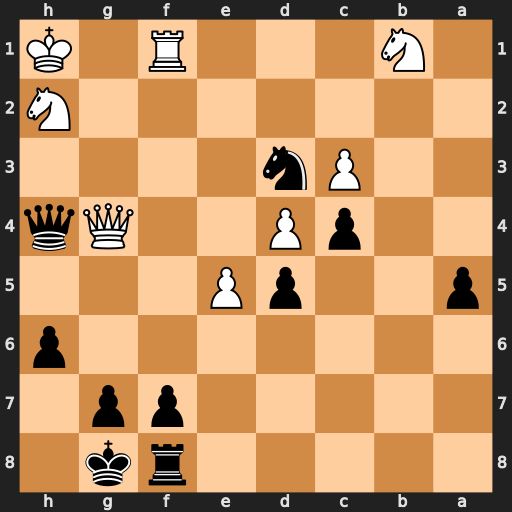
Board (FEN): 5rk1/5pp1/7p/p2pP3/2pP2Qq/2Pn4/7N/1N3R1K
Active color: b
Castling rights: -
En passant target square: -
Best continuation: Nf2+ Rxf2 Qxf2